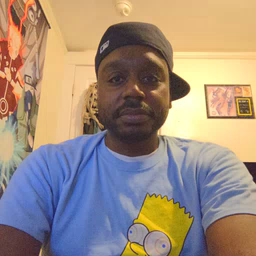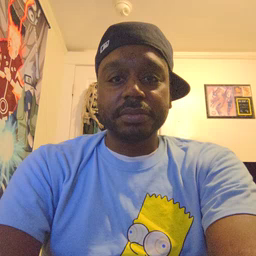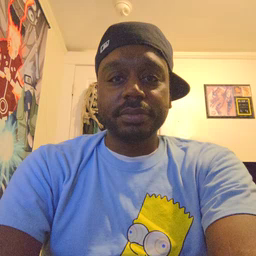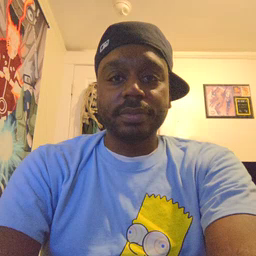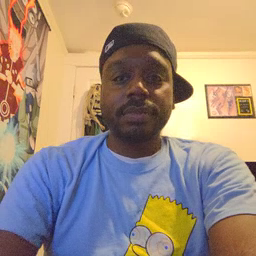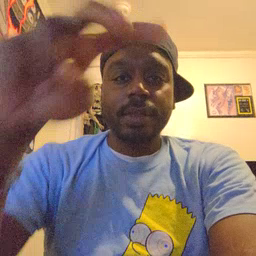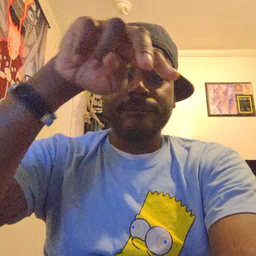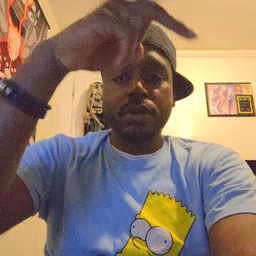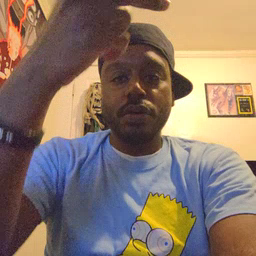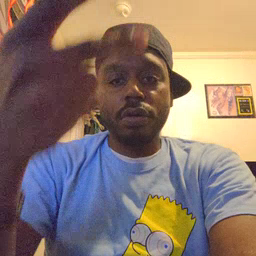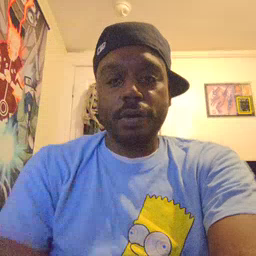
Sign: fall